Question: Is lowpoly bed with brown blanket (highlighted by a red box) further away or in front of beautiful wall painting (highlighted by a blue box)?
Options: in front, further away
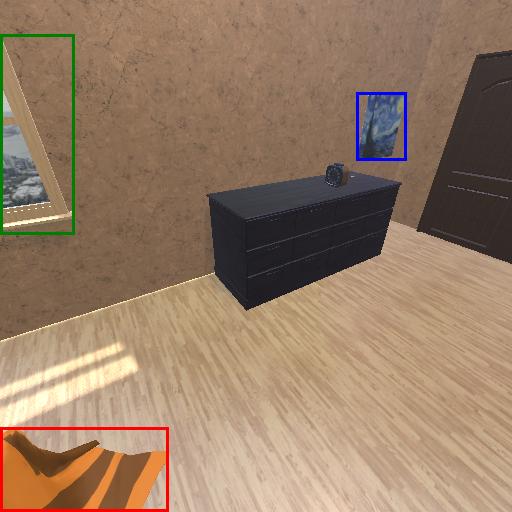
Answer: in front